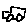
Label: car